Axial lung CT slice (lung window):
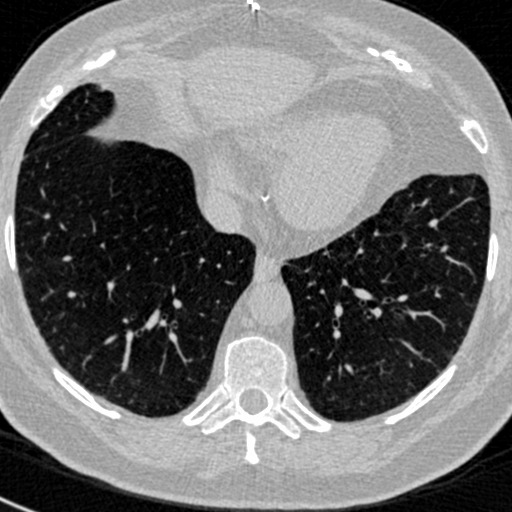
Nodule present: no